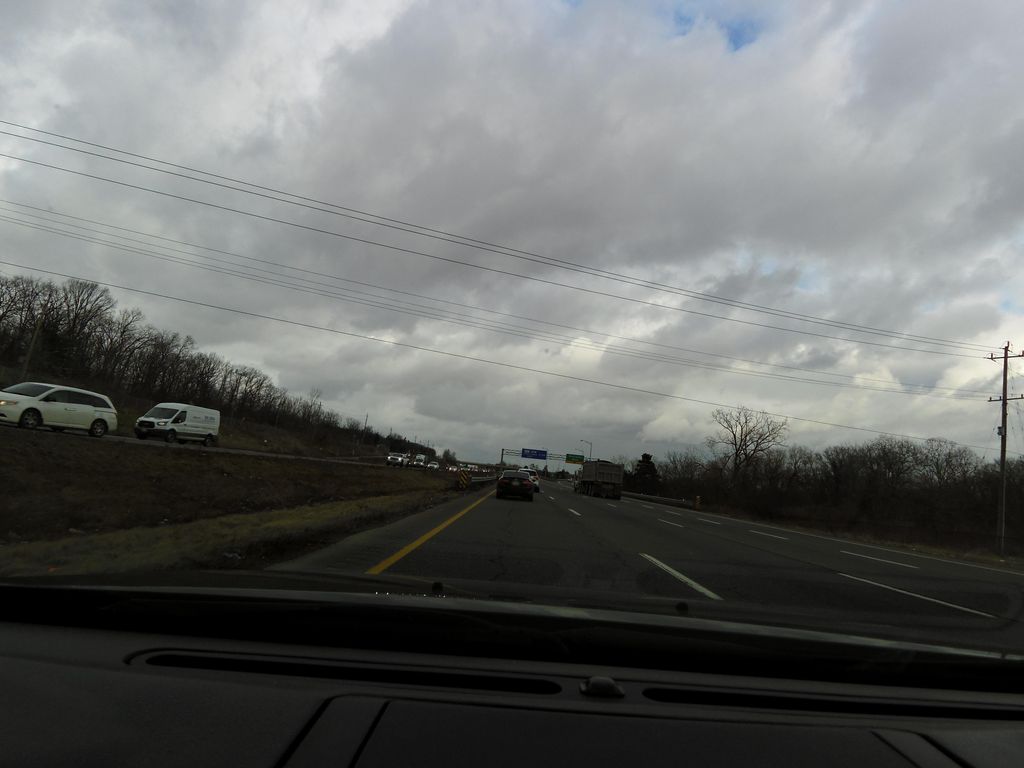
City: hamilton